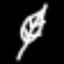
Label: leaf